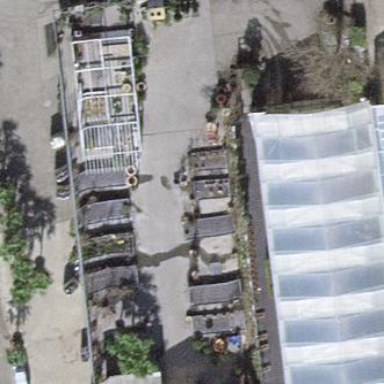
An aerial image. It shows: Greenhouse with round polythene roof.